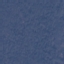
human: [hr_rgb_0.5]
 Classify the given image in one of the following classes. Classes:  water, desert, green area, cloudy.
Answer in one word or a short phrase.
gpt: green area